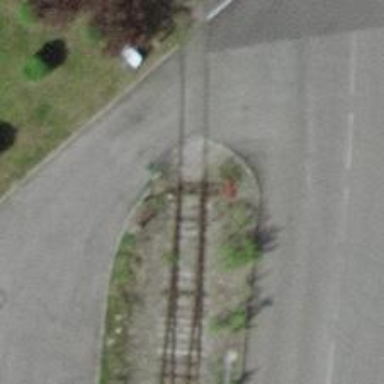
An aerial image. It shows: Railway switch.